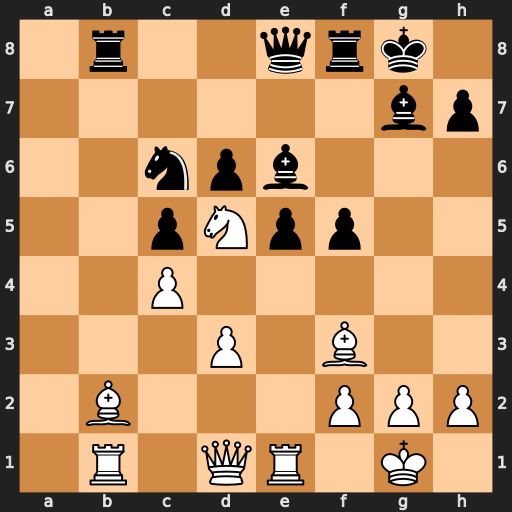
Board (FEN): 1r2qrk1/6bp/2npb3/2pNpp2/2P5/3P1B2/1B3PPP/1R1QR1K1
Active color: w
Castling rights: -
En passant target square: -
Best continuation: Nc7 Qf7 Nxe6